Field crop: maize
Growth stage: 2
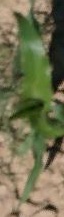
Species: maize